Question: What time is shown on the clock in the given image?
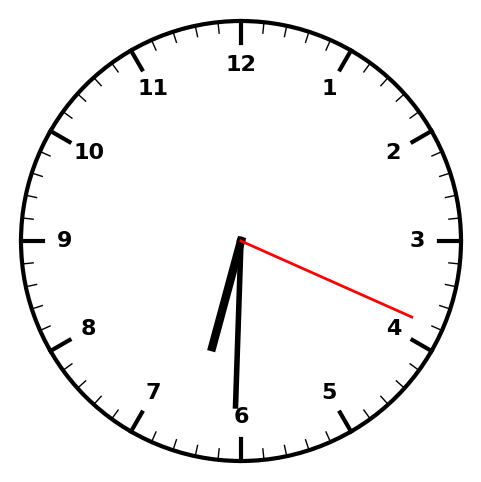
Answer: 06:30:19